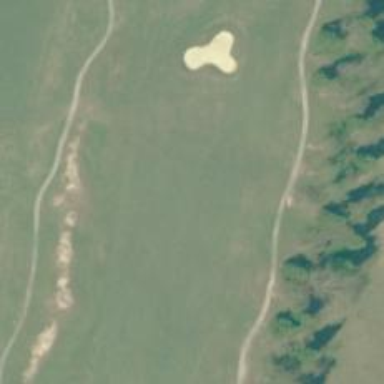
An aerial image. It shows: View of golf hole.